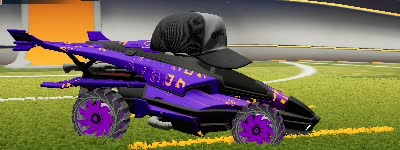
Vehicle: aftershock